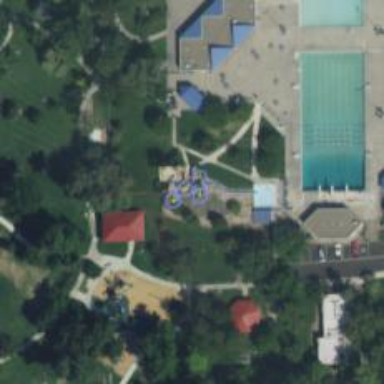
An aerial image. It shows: Water slide attraction.